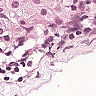
Metastatic tissue present: yes